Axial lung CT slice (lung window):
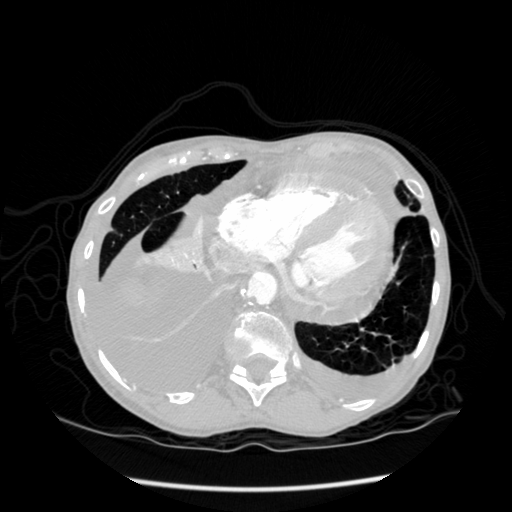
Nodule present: no